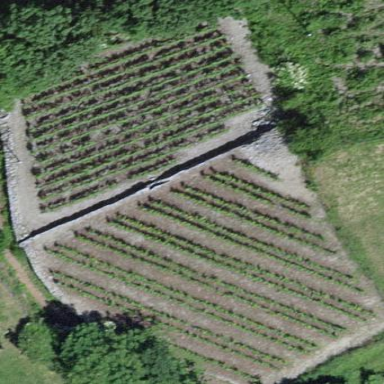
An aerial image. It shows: Vineyard with grape crops.